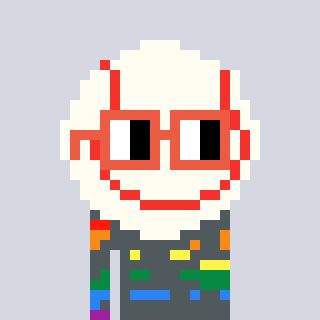
a pixel art character with square orange glasses, a baseball ball-shaped head and a foggrey-colored body on a cool background